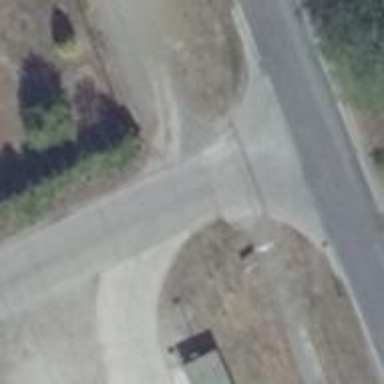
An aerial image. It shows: Service road with concrete plates surface.